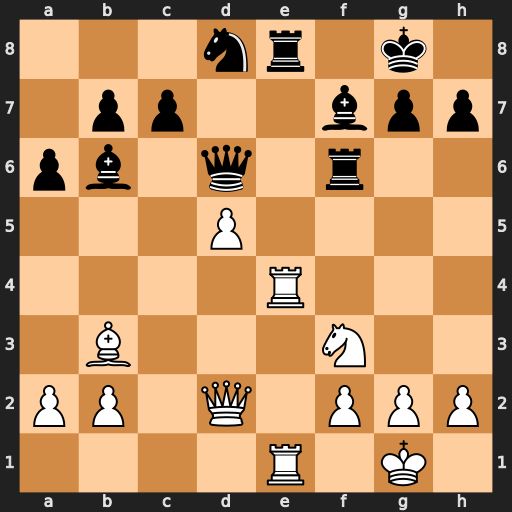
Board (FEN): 3nr1k1/1pp2bpp/pb1q1r2/3P4/4R3/1B3N2/PP1Q1PPP/4R1K1
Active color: w
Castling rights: -
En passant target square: -
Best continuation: Rxe8+ Bxe8 Rxe8+